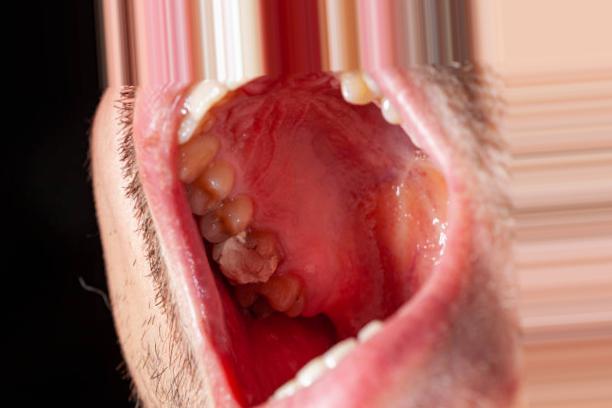
Condition: Caries